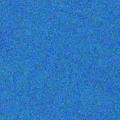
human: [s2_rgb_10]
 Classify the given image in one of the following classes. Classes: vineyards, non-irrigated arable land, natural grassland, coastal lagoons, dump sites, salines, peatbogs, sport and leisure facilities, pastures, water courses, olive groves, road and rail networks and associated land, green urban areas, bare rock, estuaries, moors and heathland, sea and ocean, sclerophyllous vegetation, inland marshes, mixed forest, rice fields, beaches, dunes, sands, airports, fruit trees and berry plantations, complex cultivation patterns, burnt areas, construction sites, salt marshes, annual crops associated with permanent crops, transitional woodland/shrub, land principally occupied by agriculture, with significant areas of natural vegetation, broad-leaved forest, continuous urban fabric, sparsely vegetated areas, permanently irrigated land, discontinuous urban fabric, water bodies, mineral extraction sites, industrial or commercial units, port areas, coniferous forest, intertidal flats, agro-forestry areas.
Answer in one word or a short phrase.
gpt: sea and ocean